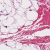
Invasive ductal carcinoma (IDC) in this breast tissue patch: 0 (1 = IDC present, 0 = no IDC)